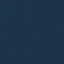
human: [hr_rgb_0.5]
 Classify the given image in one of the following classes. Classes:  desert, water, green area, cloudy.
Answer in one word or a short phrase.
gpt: water